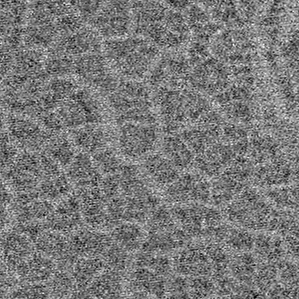
Label: frost